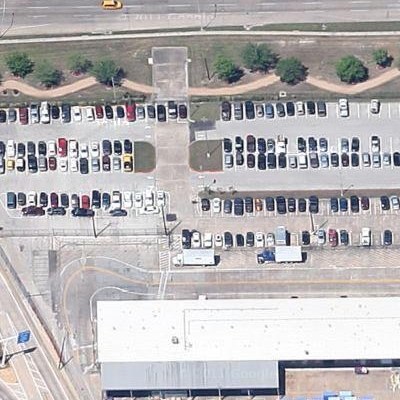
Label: Parking